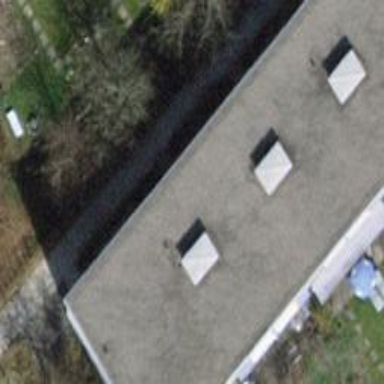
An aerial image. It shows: Flat roof terrace building.